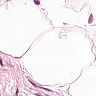
Metastatic tissue present: no